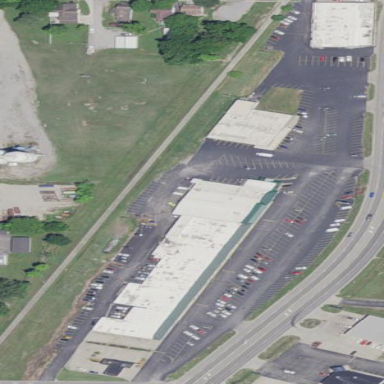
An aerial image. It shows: Retail area.